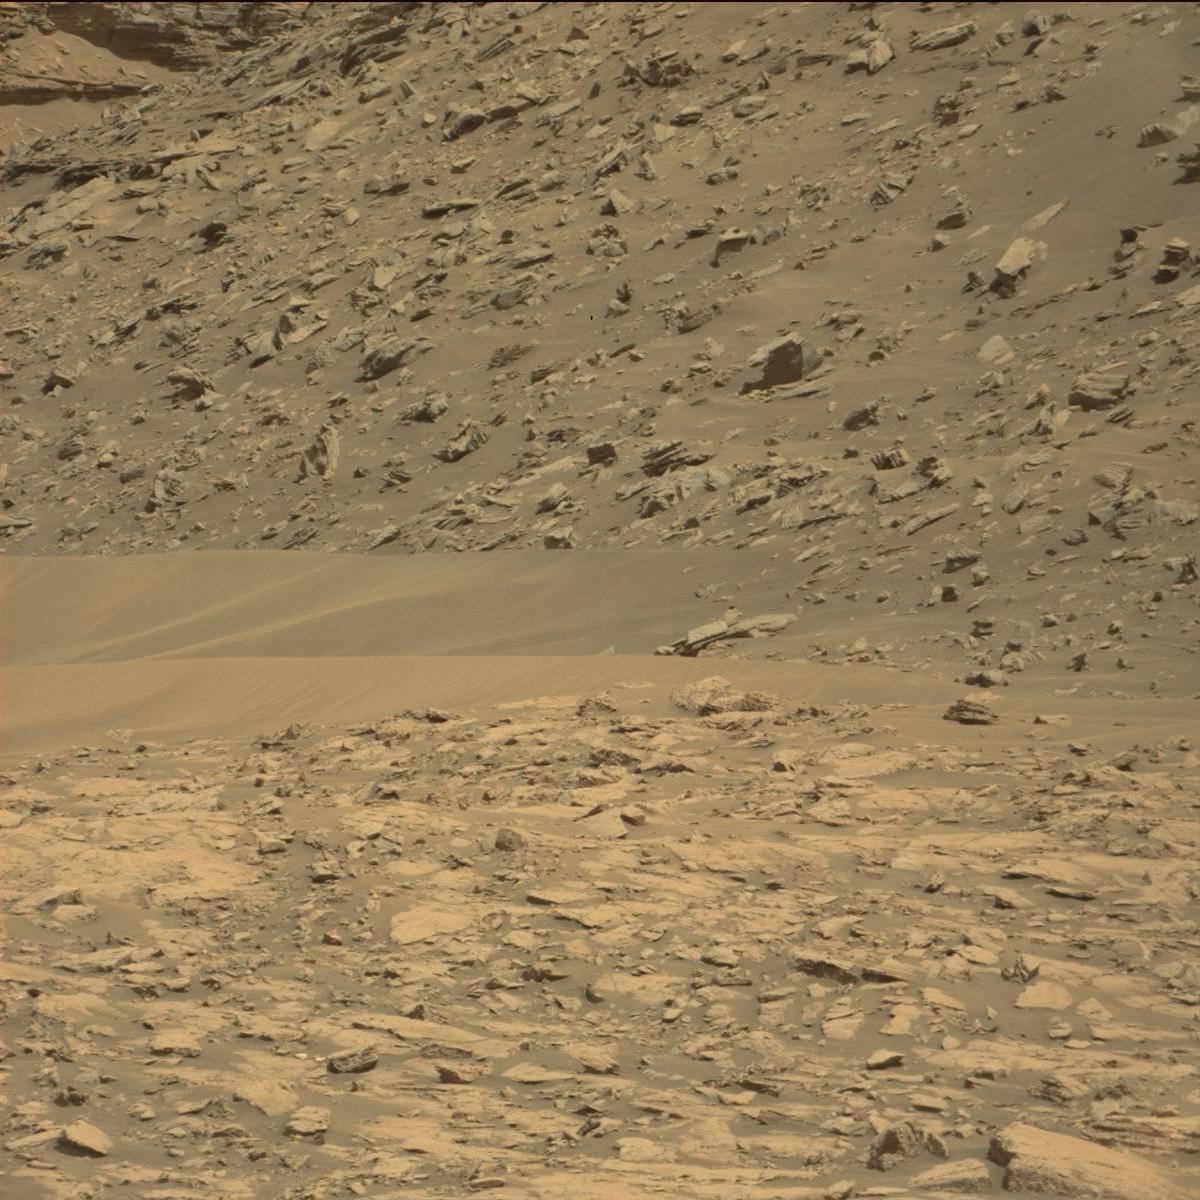
Terrain classes present: Bedrock, Sand / Soil